Question: I have some plist data like the one on the below image:

How do I access the "Text" value, if an NSDate equal to CDate is selected on my 'UIDatePicker'?
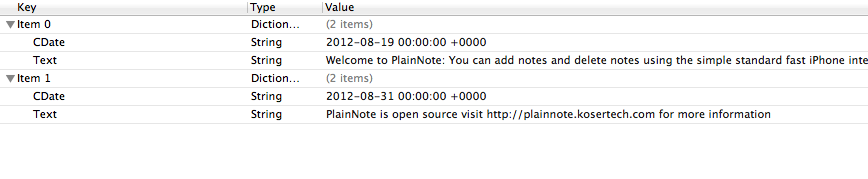
Answer: So you basically want
'''
NSString* path = [[NSBundle mainBundle] pathForResource:@"file" ofType:@"plist"];
NSArray* a = [NSArray arrayWithContentsOfFile:path];
for (NSDictionary *d in a)
{
NSString *cdate = [d objectForKey:@"CDate"];
if ([cdate isEqualToString:@"Whatever is currently selected"])
{
NSString *text = [d objectForKey:@"Text"];
// do something with text here
}
}
'''